Question: I created a correlogram, like so:
'''
library(corrgram)
corrgram(mtcars[2:6], order=TRUE, upper.panel=NULL,
lower.panel=panel.pie,
text.panel=panel.txt,
labels=rep('A very long variable name',4))
'''
This produces

Is there any way to break the variable labels such that they're better readable and not partially covered by the pies?
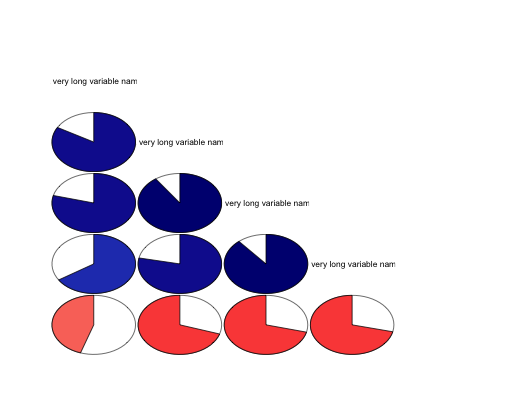
Answer: Sure!
It is as simple as putting some ''
'' in your labels, i.e.:
'''
library(corrgram)
corrgram(mtcars[2:6], order=TRUE, upper.panel=NULL,
lower.panel=panel.pie,
text.panel=panel.txt,
labels=rep('A very long
variable name',4))
'''

In addition, you may also want to mess with the optional parameter 'cex.labels', to squeeze more text by diminishing the font size:
'''
corrgram(mtcars[2:6], text.panel=panel.txt, labels=rep('...',4), cex.labels=0.5)
'''